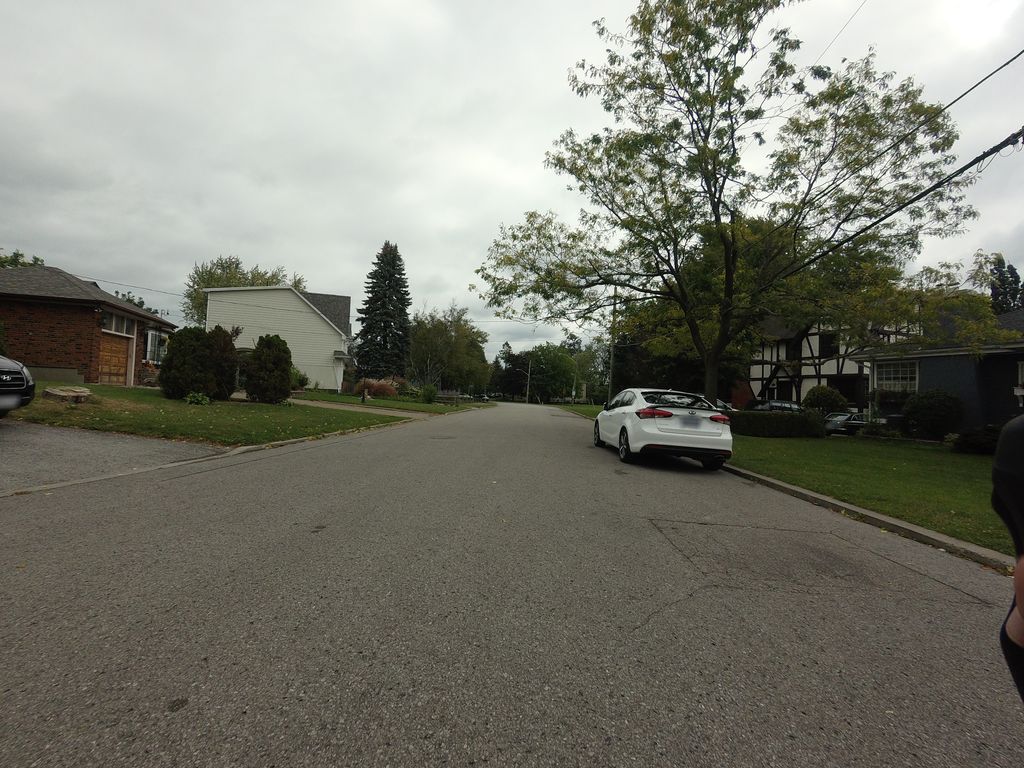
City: toronto